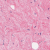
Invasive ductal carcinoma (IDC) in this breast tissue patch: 0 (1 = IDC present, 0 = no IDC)